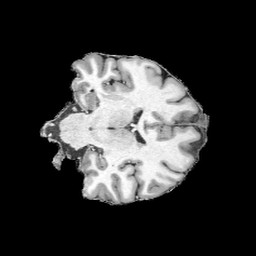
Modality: UNIT1
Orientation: coronal